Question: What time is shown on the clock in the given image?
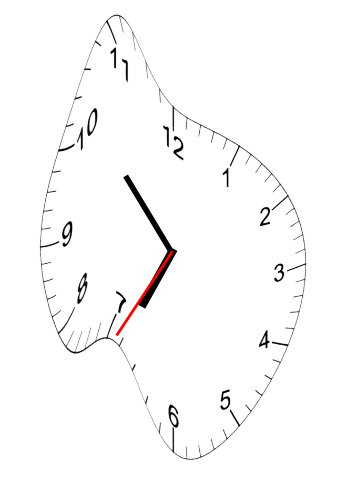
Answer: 06:52:35